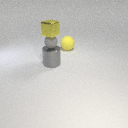
small gray rubber sphere above large gray metal cylinder